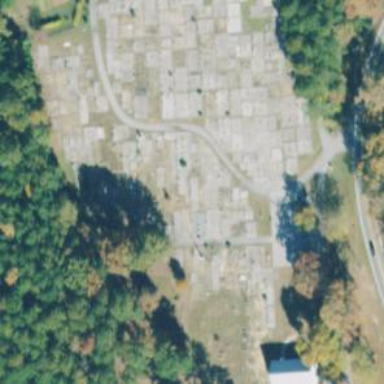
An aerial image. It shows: Cemetery.